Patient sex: F
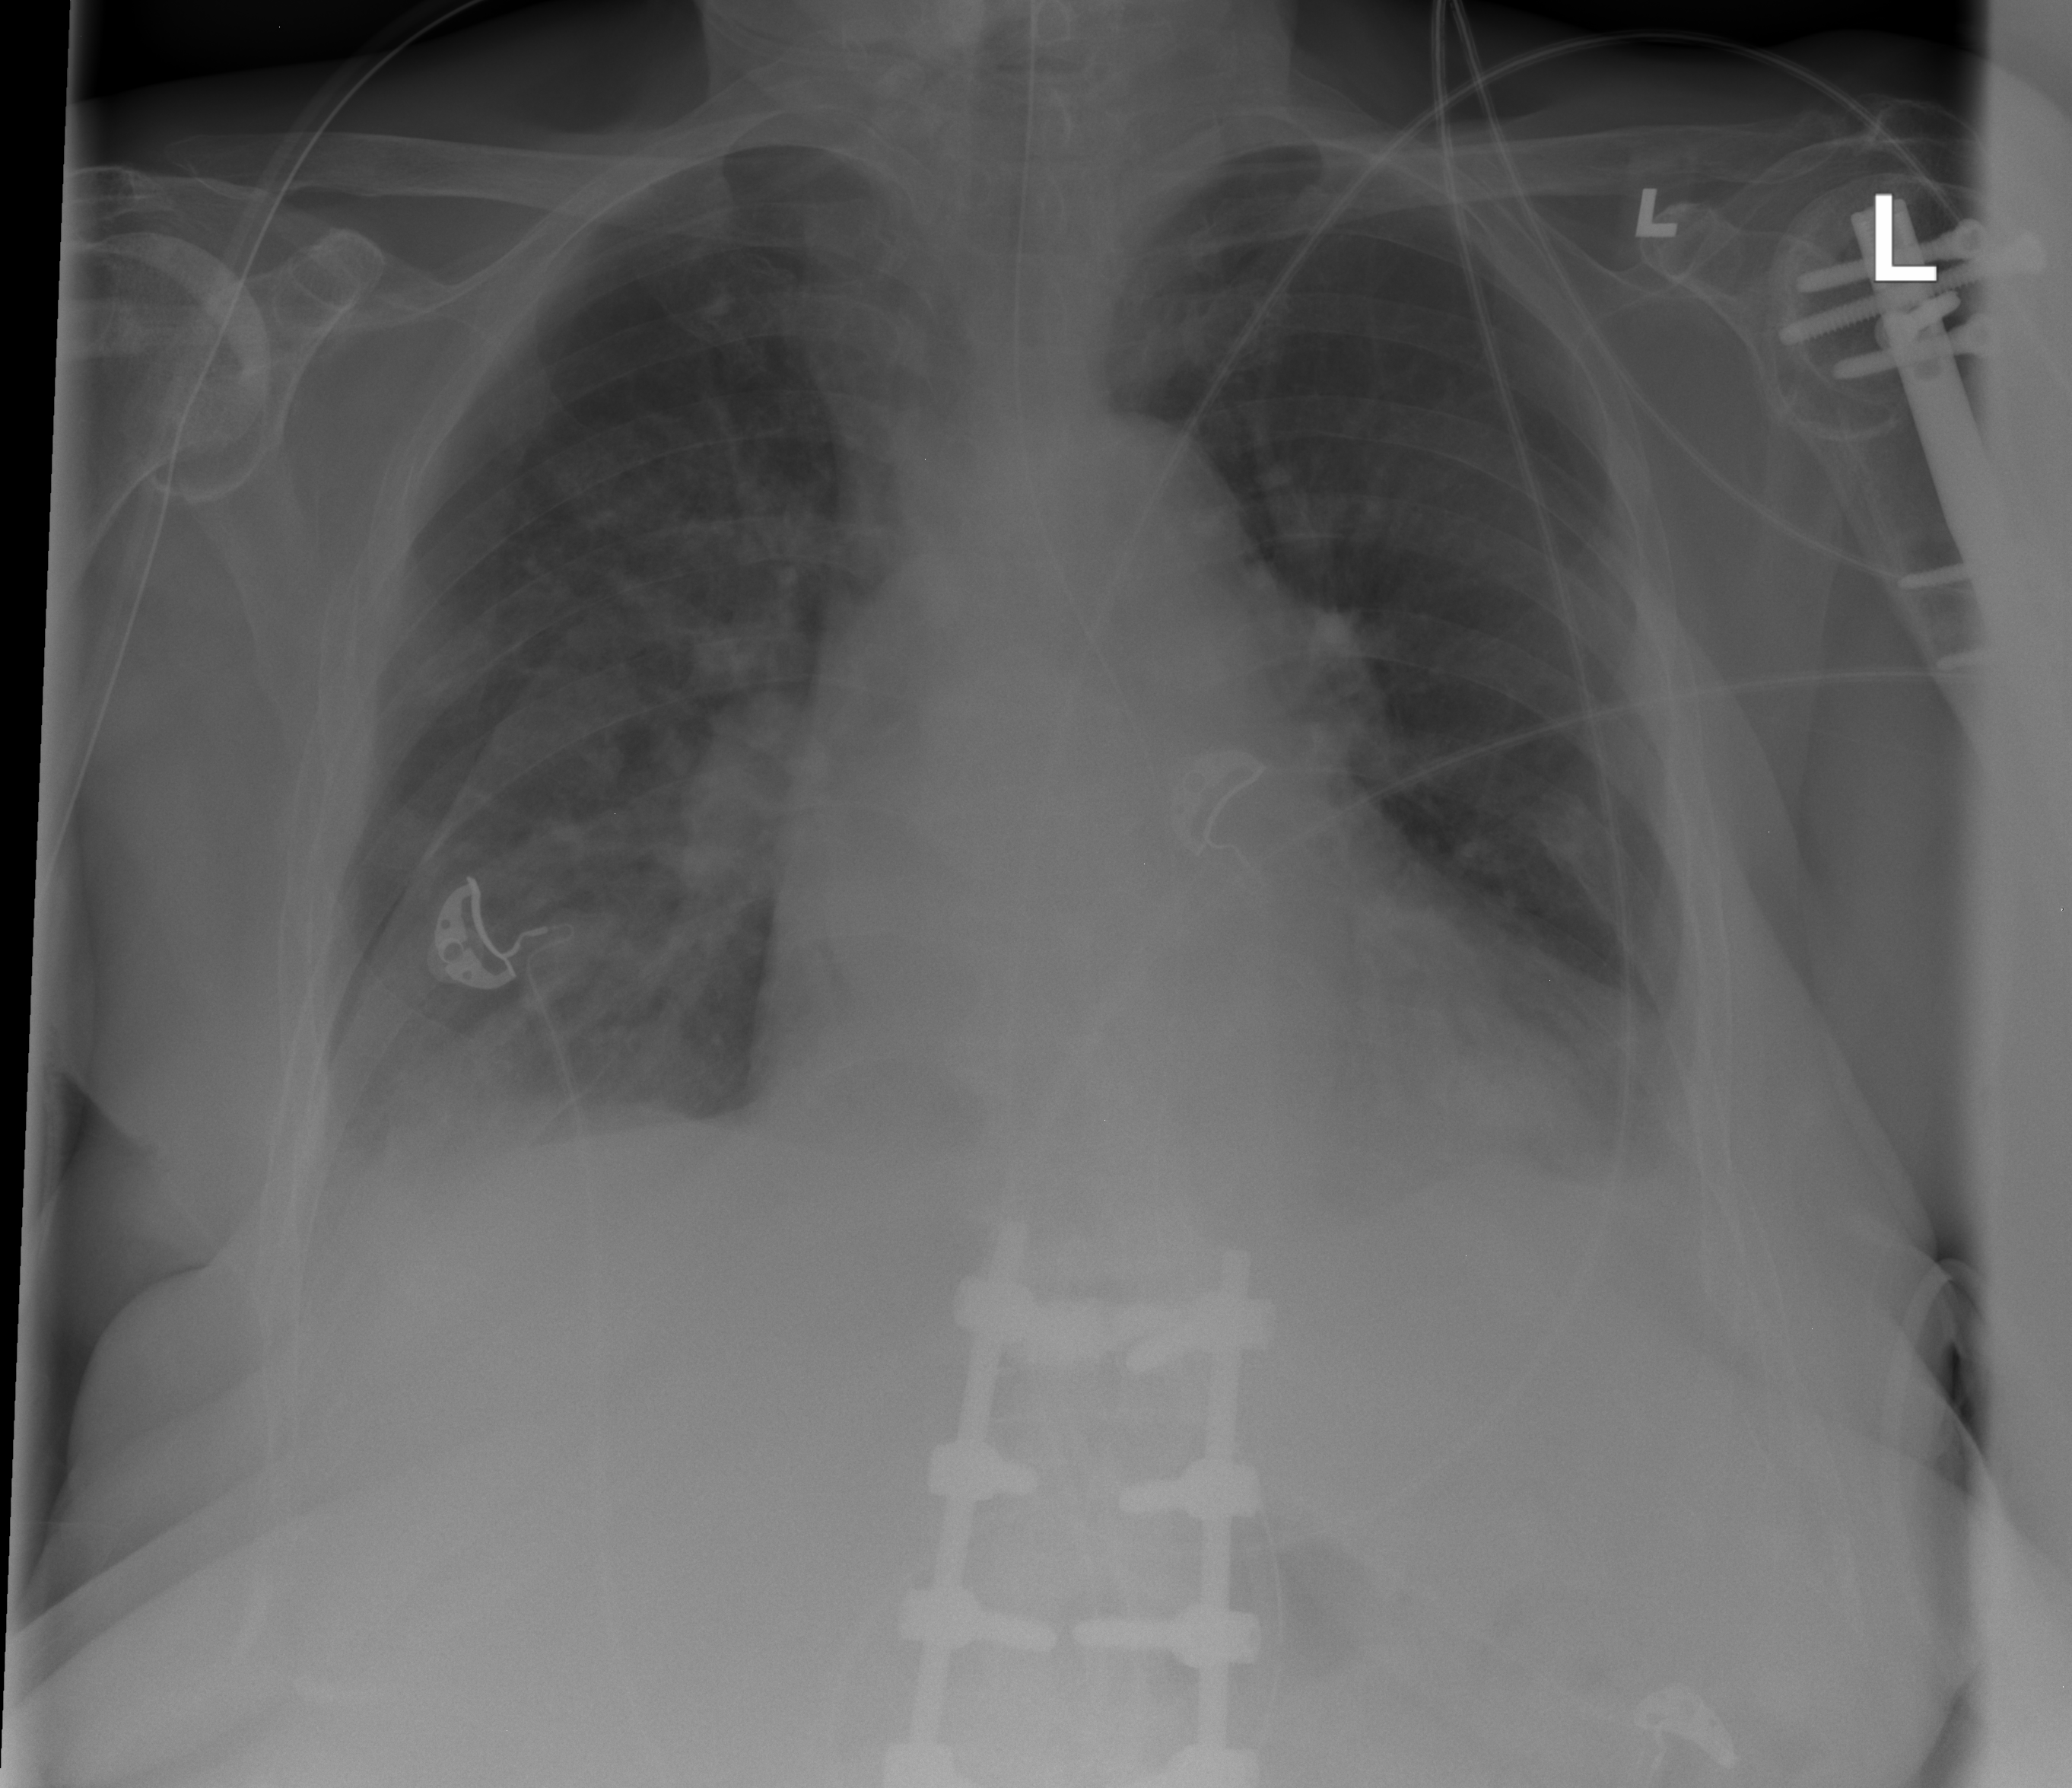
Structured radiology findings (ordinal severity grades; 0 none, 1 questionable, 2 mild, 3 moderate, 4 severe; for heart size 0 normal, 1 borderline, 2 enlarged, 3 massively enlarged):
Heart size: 2
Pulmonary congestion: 0
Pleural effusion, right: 2
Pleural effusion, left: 2
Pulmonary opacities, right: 2
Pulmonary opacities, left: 2
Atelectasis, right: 2
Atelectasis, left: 2